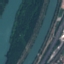
Land use / land cover class: River